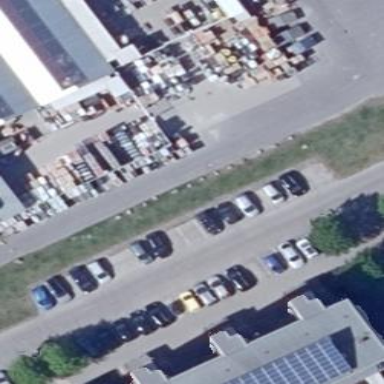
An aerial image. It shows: Parking area with surface.